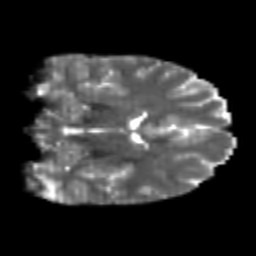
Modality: T2w
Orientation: coronal
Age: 19
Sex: male
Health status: healthy
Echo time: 0.074 s